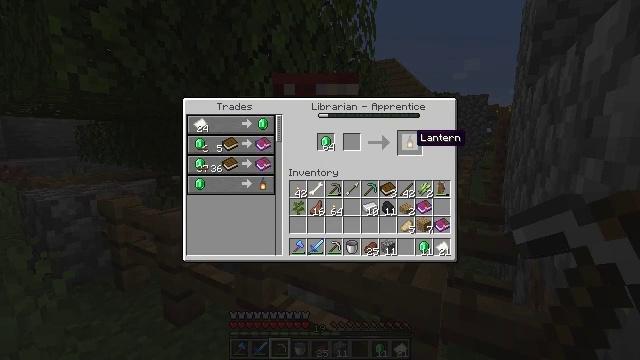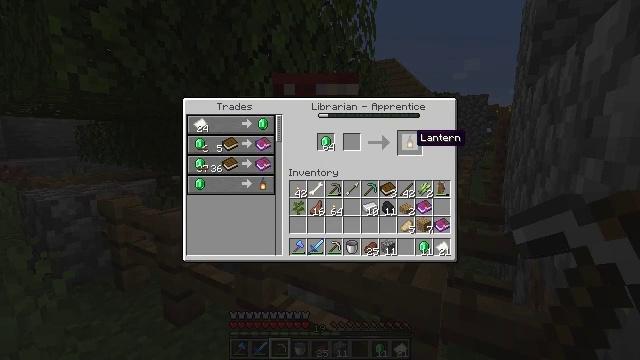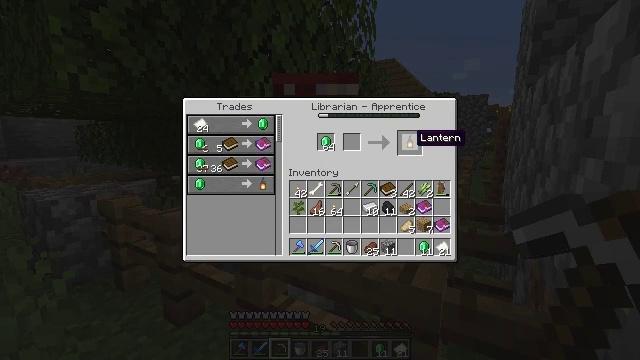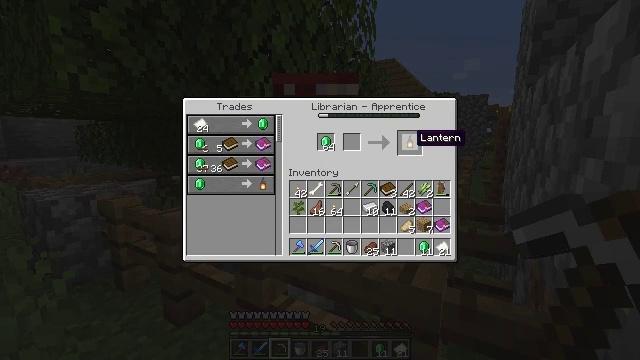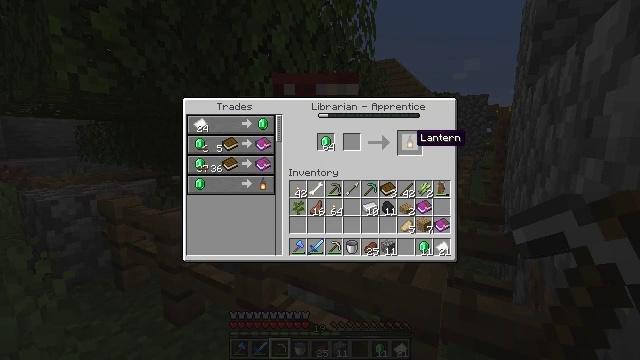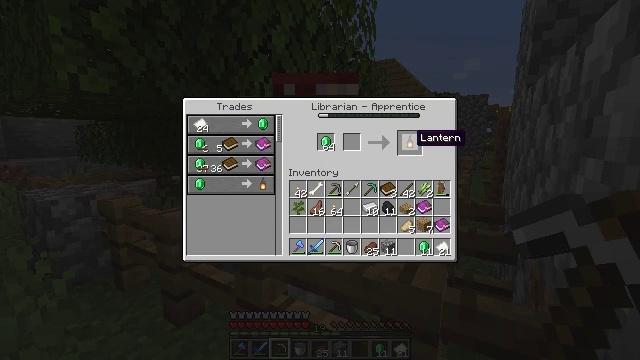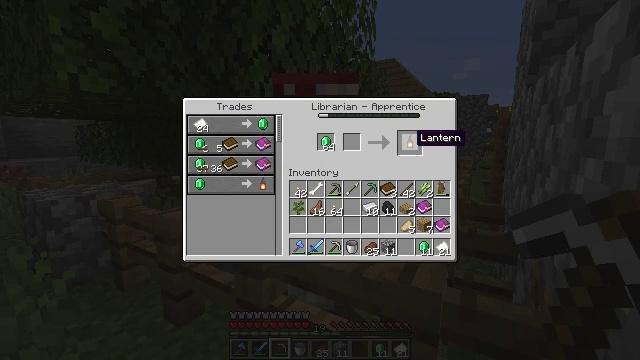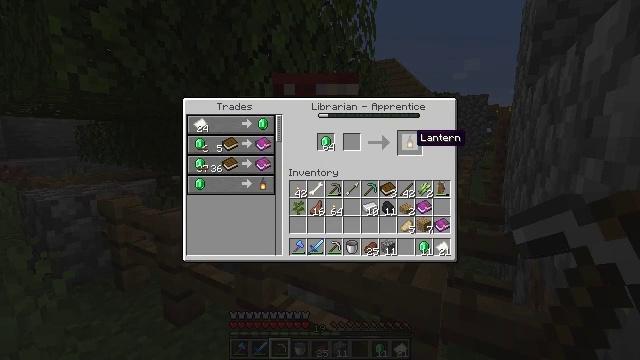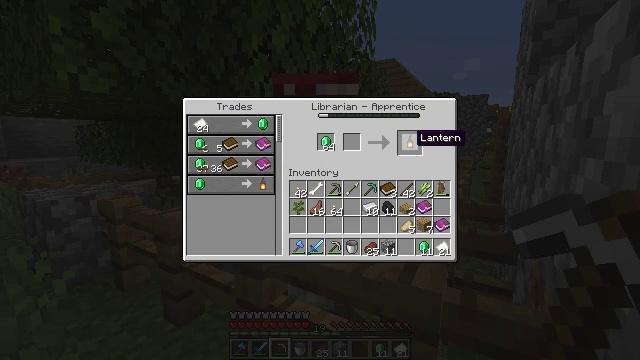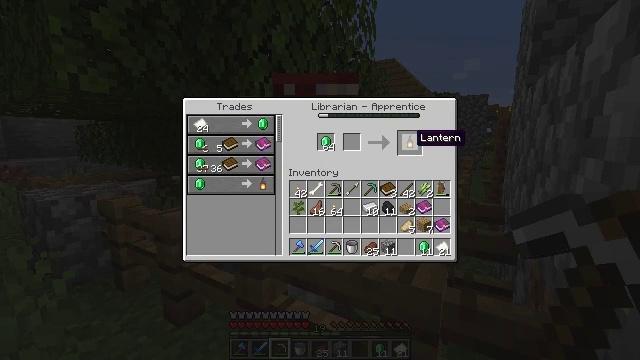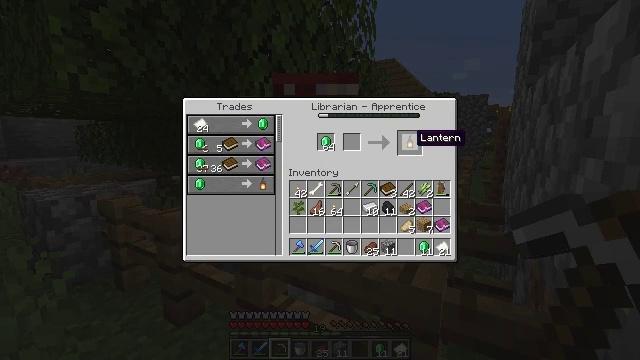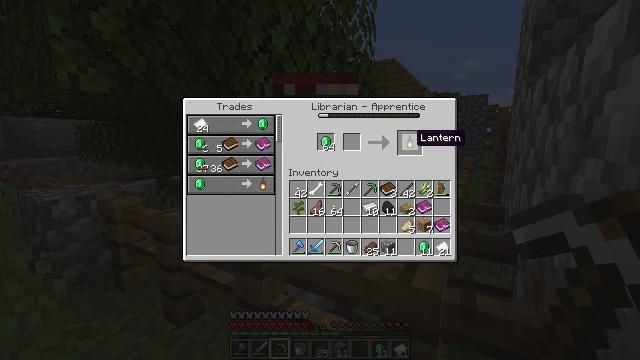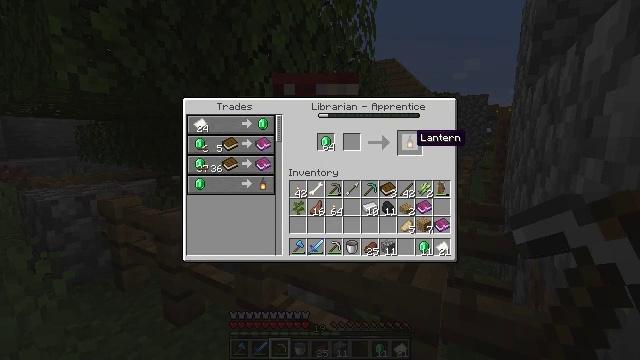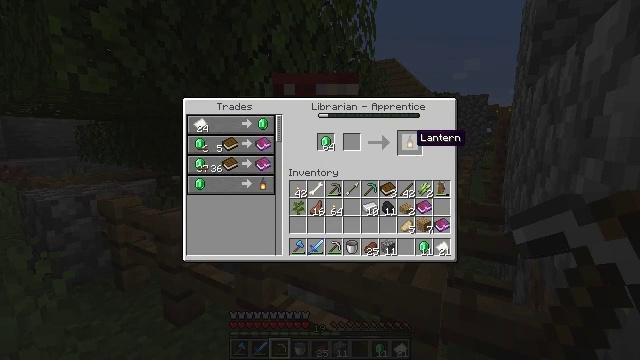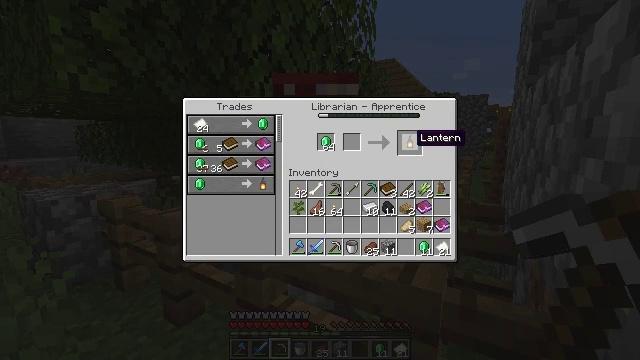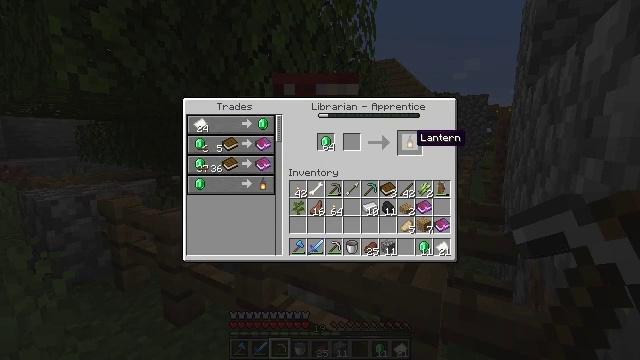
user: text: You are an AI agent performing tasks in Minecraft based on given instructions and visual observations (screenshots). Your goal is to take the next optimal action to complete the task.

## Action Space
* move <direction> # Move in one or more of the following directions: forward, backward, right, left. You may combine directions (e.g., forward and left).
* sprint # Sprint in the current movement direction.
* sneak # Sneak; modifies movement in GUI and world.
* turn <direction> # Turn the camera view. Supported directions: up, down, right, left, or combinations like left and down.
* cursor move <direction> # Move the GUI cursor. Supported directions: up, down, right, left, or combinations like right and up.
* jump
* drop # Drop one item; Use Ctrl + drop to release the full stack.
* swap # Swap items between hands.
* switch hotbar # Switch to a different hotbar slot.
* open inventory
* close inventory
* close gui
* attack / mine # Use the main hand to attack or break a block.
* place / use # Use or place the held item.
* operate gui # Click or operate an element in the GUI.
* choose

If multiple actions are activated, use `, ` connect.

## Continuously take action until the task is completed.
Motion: motion action
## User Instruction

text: Create a lantern at the crafting table.
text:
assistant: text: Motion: no_op
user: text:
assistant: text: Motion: no_op
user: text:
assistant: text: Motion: no_op
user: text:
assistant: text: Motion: no_op
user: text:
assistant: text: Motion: no_op
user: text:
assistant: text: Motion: no_op
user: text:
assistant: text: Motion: no_op
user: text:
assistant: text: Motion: no_op
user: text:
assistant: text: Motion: no_op
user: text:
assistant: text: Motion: no_op
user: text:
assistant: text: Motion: no_op
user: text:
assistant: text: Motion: no_op
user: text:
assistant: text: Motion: no_op
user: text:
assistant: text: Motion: no_op
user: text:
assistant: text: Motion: no_op
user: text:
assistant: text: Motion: no_op
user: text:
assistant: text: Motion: no_op
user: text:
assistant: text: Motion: no_op
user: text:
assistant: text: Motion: no_op
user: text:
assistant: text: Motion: no_op
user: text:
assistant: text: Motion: no_op
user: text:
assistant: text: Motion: no_op
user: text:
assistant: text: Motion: no_op
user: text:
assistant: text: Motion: no_op
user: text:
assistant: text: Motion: no_op
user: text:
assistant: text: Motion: no_op
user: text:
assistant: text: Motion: no_op
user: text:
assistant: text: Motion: no_op
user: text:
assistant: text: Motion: no_op
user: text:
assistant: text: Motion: no_op